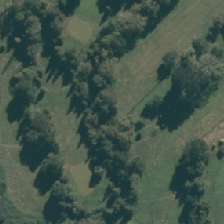
Land cover: urban_parkland